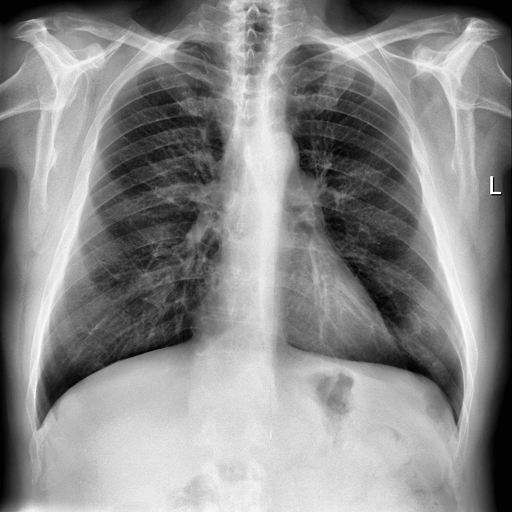
Finding: NORMAL